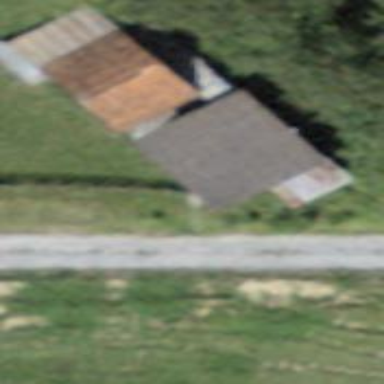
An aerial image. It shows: Shed.